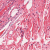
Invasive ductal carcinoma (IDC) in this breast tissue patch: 0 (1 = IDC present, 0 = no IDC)